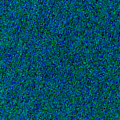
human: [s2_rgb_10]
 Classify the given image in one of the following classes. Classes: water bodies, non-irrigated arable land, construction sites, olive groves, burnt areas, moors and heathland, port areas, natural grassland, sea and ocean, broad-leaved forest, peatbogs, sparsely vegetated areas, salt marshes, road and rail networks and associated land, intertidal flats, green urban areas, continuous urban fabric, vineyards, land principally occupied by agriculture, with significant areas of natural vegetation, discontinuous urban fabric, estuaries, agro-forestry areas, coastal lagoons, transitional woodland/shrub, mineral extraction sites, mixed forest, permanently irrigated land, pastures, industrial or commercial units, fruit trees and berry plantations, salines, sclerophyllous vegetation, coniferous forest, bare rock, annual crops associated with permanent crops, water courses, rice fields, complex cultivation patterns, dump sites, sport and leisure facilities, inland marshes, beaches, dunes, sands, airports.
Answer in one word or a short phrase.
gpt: sea and ocean